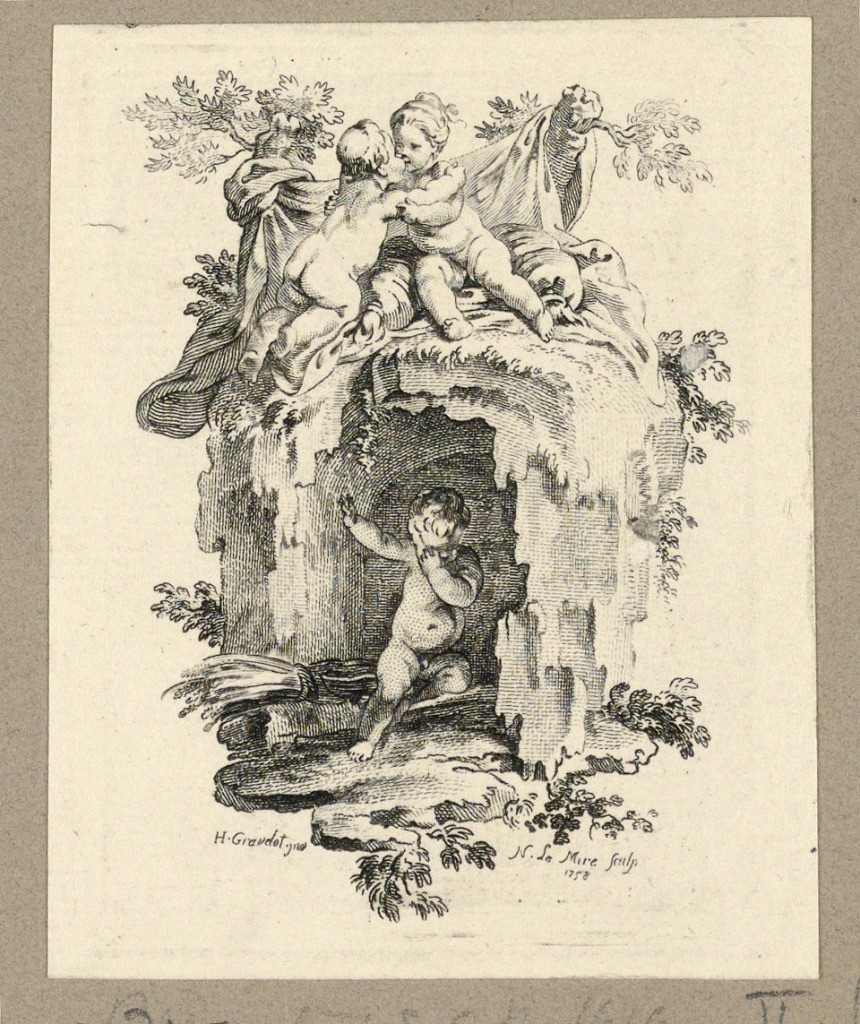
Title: Cherubs Around a Cave
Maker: Gravelot, French, 1699 - 1773, active in England
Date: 1758
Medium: Etching on paper
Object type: Print
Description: Two cherubs embrace each other over a cave, in hich a boy is held prisoner.